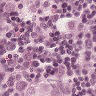
Metastatic tissue present: yes